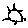
Label: sun